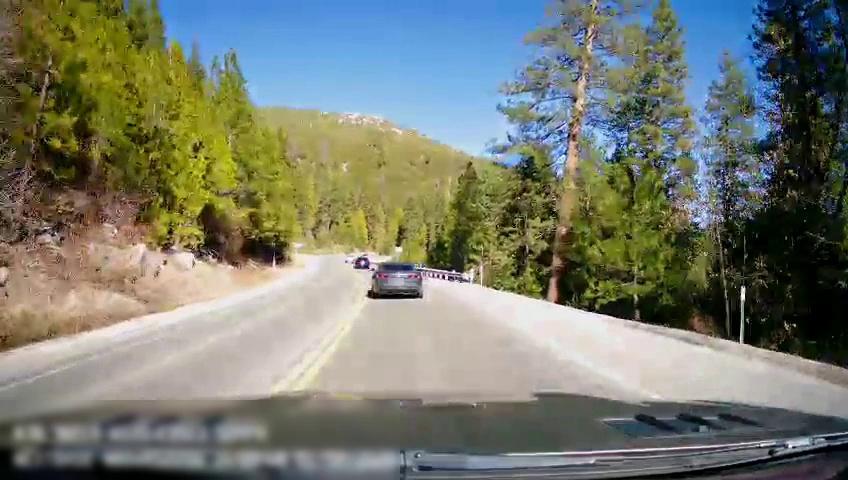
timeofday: Day
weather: Sunny
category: Drivable Space
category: Vehicles | Car
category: Vehicles | Car
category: Vehicles | Car
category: Lanes | Opposite Lane
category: Lanes | Current Lane
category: Lanes | Opposite Lane
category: Lanes | Current Lane